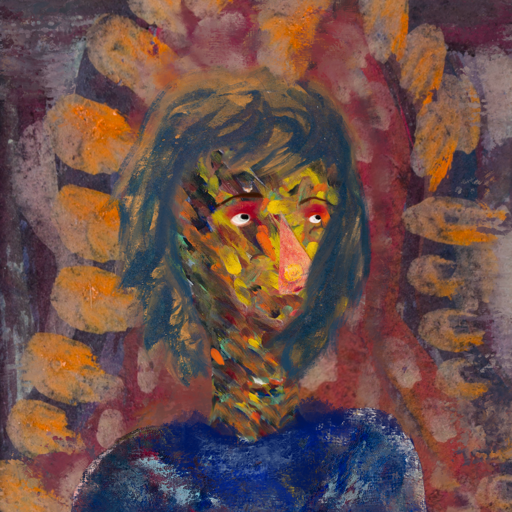
Background: Doll, Head And Neck Side: An_Impression, Face Side: Irani, Bust: Irani, Hair Side: In_The_Sun, Head Accessory: Blank, Second Necklace: Blank, Necklace: Blank, Baby: Blank